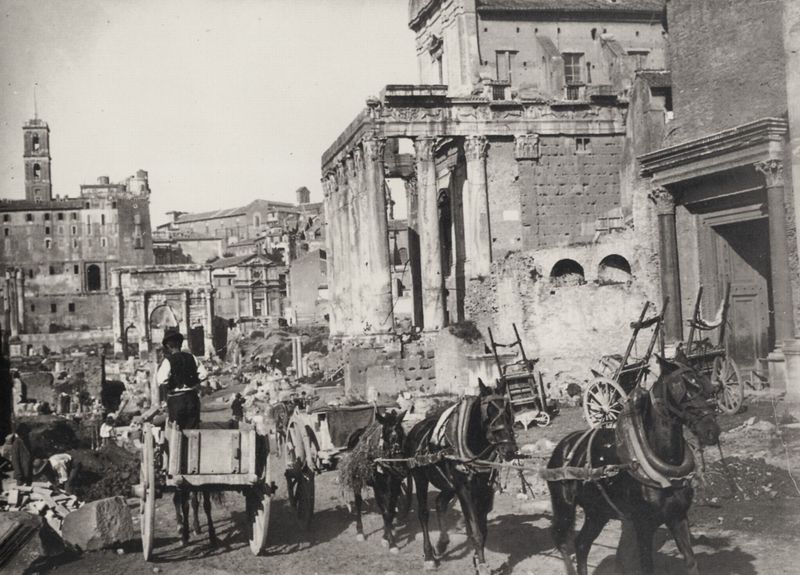
Titel: Der Triumphbogen des Septimus Severus; rechts der Tempel des Antonius und der Faustina.
Künstler: Francois Emile Zola
Schlagwörter: himmel, mann, schatten, weiß, kirchturm, menschen, sand, stadt, fenster, grau, hintergrund, hut, licht, marmor, schwarz, strasse, säule, säulen, tür, anlage, gebäude, haus, tiere, zylinder, anzug, hemd, jacke, architektur, mensch, stein, steine, häuser, hügel, kirche, sonne, stehend, ohren, anhöhe, karren, pferd, pferde, räder, turm, chaos, gemüse, mähne, zaumzeug, bogen, fassaden, italien, russland, zug, ziegel, kutsche, rad, schutt, wagen, krieg, trümmer, zerstörung, weste, tor, foto, fotografie, bögen, eingang, reste, ruine, berlin, antike, münchen, palast, schwarz-weiß, schawrz, ruinen, rom, tracht, kaputt, portikus, antik, elend, griechenland, zerstört, tempel, korinthisch, armut, gespann, fotographie, aufnahme, bauten, forum, forum romanum, campanile, basilika, triumphbogen, backsteine, cella, lasten, pferdekutsche, spolien, beben, erdbeben, tabulariummotiv, zerbombt, pferdekarren, korinthische säulen, traditionell, corinthica, eagen, fasaden, tabularium, fuhrwek, om, bombenschäden, kareen